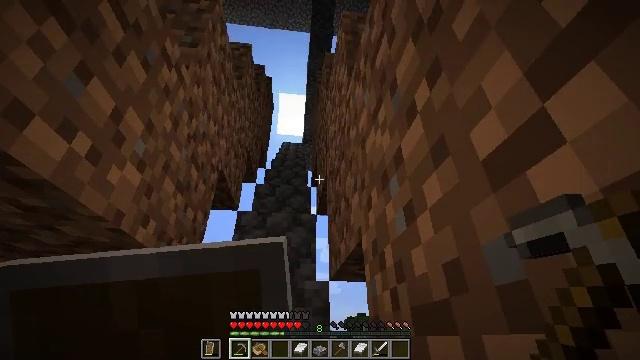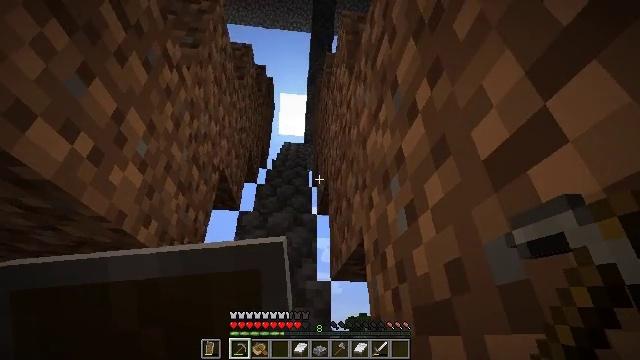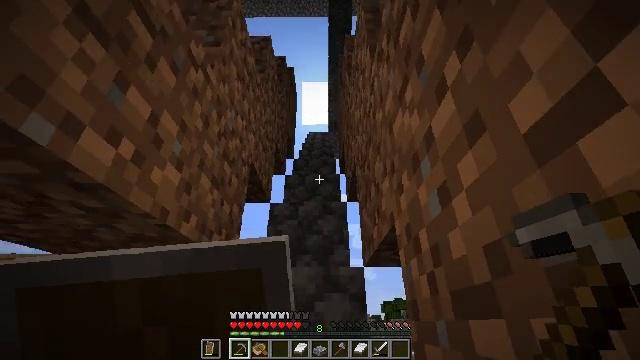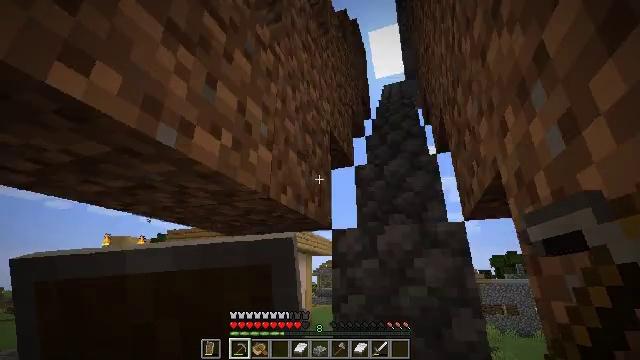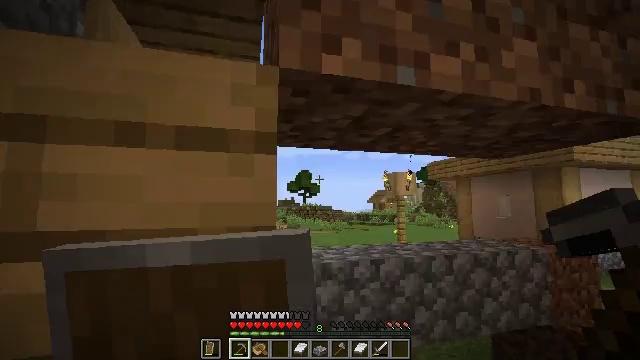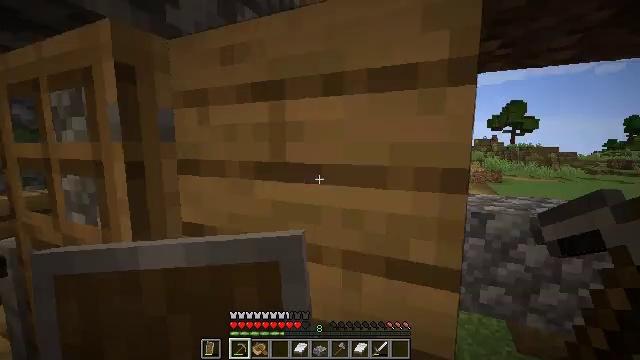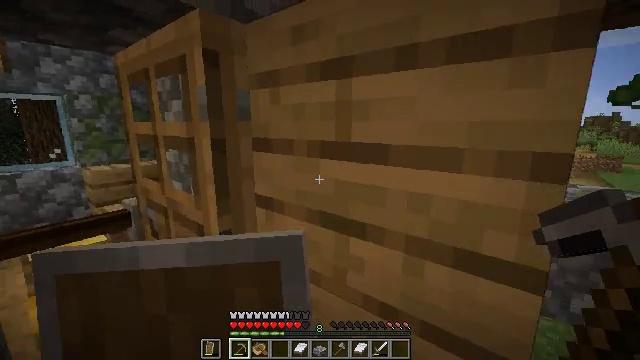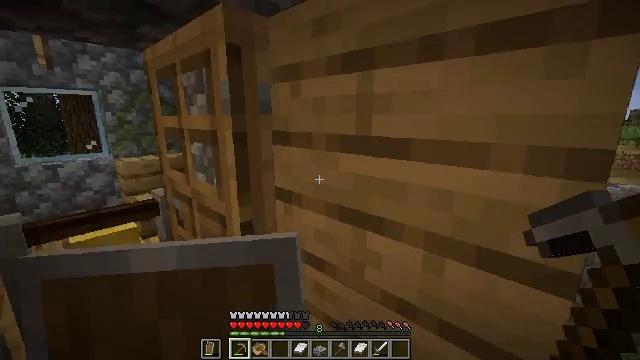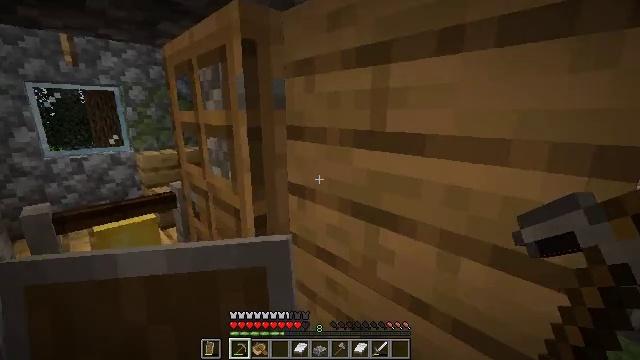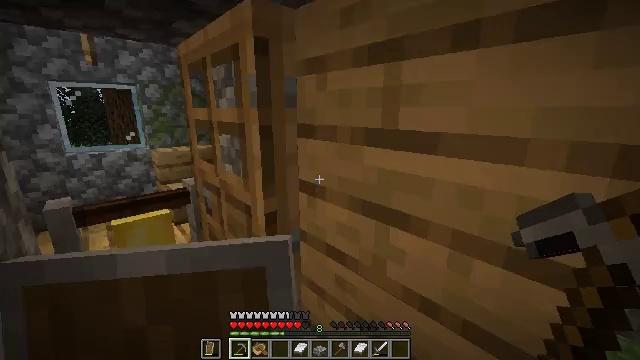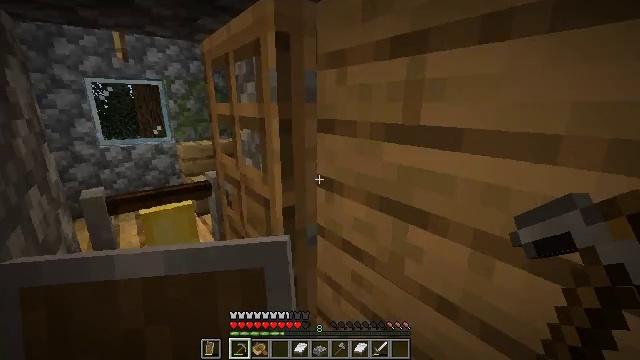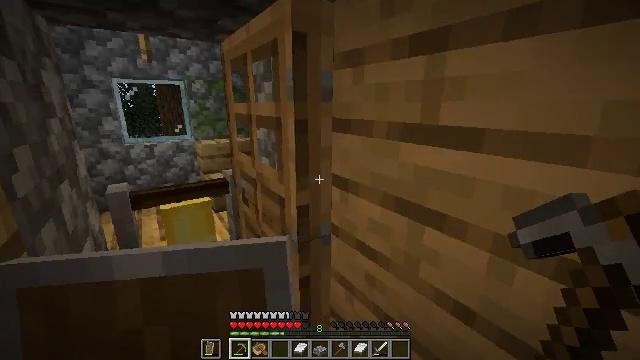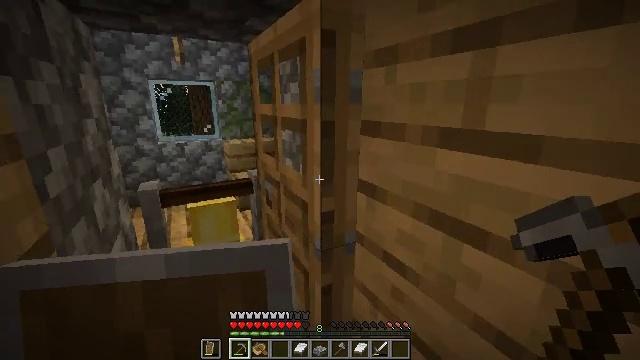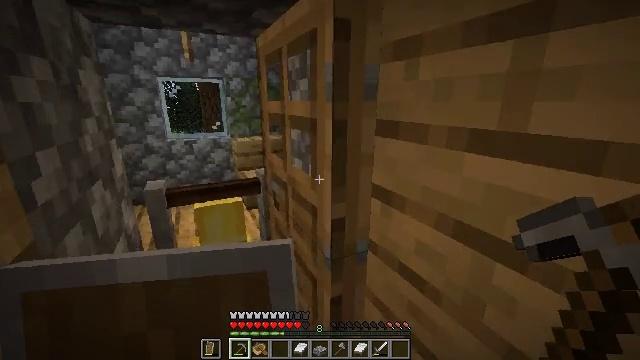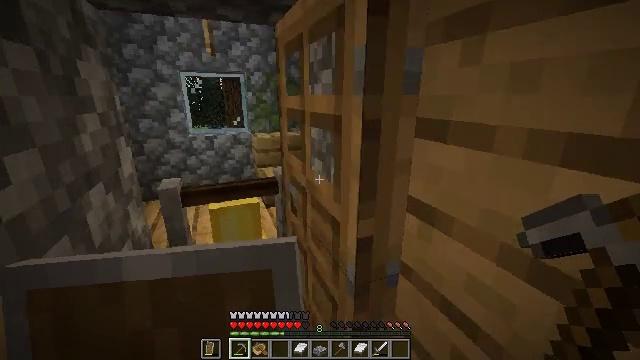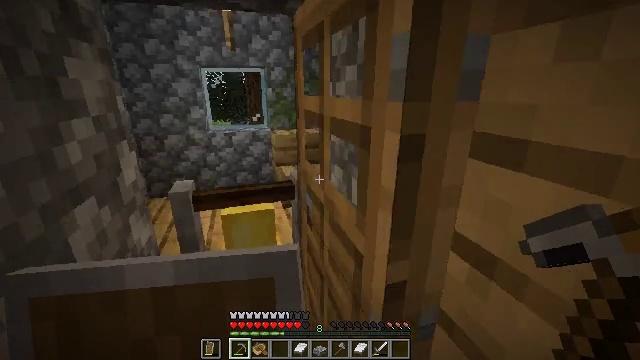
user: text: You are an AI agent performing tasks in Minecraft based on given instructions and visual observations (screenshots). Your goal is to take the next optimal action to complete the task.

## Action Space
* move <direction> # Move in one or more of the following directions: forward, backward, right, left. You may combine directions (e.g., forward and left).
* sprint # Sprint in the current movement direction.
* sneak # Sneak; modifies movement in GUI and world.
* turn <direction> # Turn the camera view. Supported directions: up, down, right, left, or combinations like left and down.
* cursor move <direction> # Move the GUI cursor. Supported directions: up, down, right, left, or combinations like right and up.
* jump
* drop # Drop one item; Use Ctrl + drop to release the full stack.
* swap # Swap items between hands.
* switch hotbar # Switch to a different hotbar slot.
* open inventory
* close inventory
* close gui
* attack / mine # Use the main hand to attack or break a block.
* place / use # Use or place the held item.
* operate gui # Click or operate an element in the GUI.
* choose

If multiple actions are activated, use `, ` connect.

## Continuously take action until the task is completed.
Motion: motion action
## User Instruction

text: Left click on the bell to mine it.
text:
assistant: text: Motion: no_op
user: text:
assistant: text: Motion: turn left and down
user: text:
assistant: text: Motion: turn left and down
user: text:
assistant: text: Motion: turn left and down
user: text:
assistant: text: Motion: turn left and down
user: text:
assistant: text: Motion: turn left and down
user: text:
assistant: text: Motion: turn left and down
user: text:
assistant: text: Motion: turn left and down
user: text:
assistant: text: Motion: turn left
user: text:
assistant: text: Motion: turn left and down
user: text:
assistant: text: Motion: turn left
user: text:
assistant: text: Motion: move forward, turn left
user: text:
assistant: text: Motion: move forward, turn left
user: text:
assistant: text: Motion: move forward, turn left
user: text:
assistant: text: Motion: move forward, turn left and down
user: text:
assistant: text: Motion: turn left and down
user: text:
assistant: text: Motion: turn left and down
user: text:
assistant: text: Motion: turn left and down
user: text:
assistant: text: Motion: turn left and down
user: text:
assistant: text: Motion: turn left and down
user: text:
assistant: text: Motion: turn left and down
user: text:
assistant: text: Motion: no_op
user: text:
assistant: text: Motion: turn left
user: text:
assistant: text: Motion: no_op
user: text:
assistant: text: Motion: no_op
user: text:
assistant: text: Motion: turn left
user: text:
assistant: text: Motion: turn left
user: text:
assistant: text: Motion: no_op
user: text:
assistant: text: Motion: attack / mine
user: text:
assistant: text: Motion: attack / mine